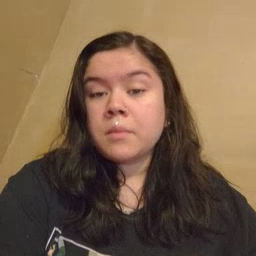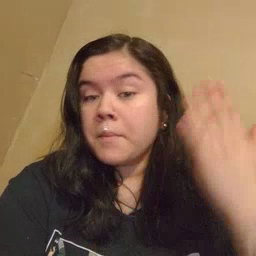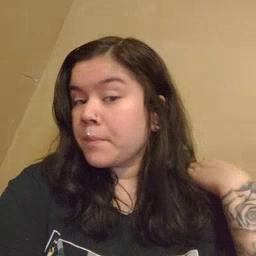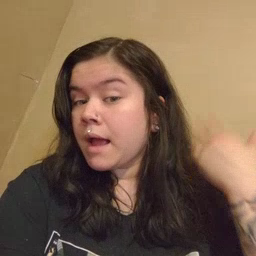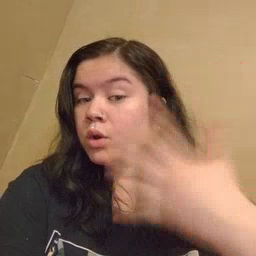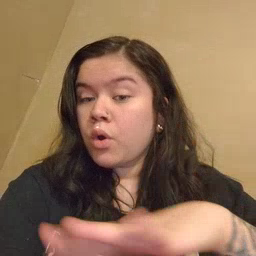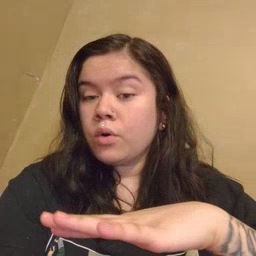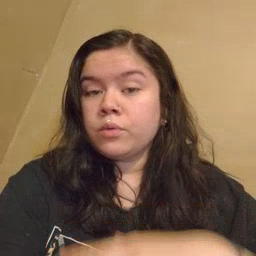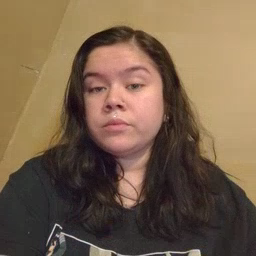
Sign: backyard